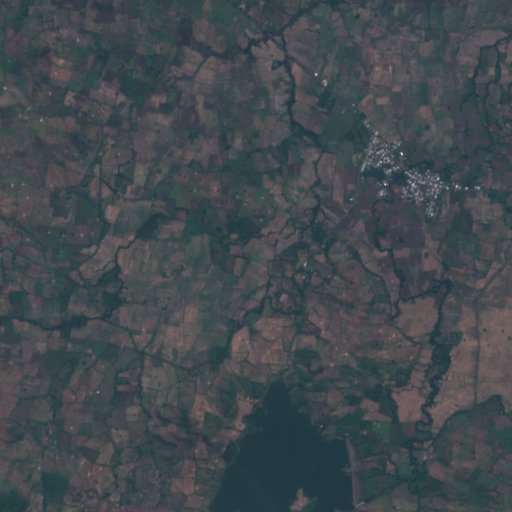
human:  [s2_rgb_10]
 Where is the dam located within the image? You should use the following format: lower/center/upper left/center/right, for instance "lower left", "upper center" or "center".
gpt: The dam is located in the lower right of the image.
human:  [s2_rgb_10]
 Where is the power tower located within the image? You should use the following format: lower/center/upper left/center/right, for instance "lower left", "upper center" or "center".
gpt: The power tower is located in the upper right of the image.
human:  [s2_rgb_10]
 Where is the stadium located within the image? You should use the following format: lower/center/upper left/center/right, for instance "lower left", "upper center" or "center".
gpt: The stadium is located in the center right of the image.
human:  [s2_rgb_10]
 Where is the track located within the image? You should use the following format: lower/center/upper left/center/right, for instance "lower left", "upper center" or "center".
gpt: There is no track in the image.